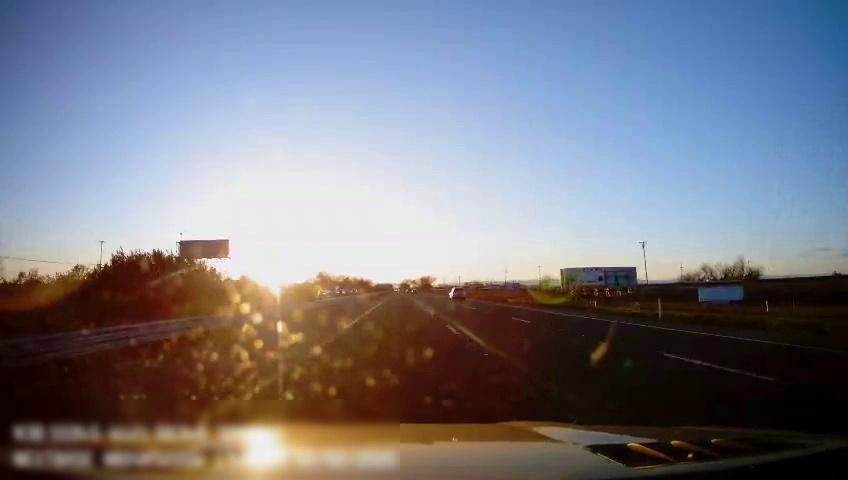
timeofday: Day
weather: Sunny
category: Drivable Space
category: Vehicles | SUV
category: Lanes | Alternate Lane
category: Lanes | Current Lane
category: Lanes | Current Lane
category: Lanes | Alternate Lane